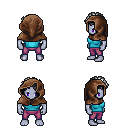
a pixel art fantasy rpg character, male body template, dark elf, purple skin, teal sleeveless shirt, magenta pants, white curly afro hairstyle, cloth hood, four views (front, back, left, right), 2x2 character sprite sheet, small pixel art, hard edges, no anti-aliasing